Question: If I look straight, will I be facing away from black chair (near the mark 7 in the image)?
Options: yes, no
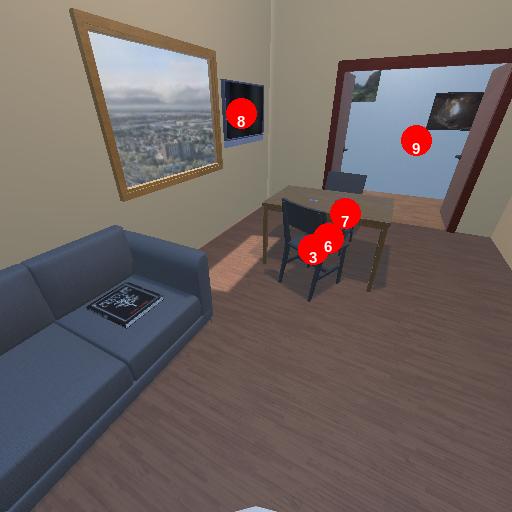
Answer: yes